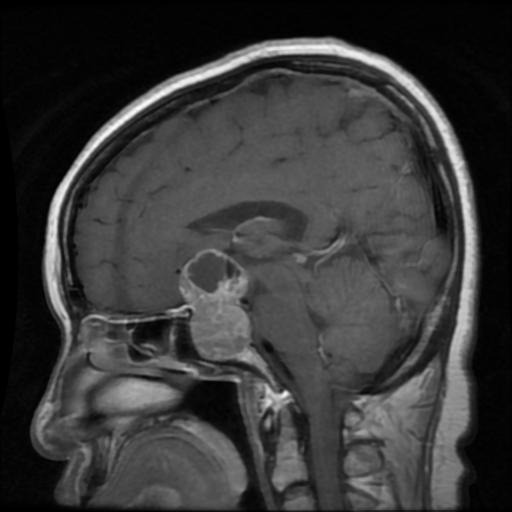
Label: pituitary